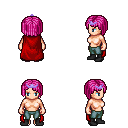
a pixel art fantasy rpg character, female body template, human, light skin, red cape, teal pants, pink pageboy hairstyle, purple tiara, black shoes, four views (front, back, left, right), 2x2 character sprite sheet, small pixel art, hard edges, no anti-aliasing